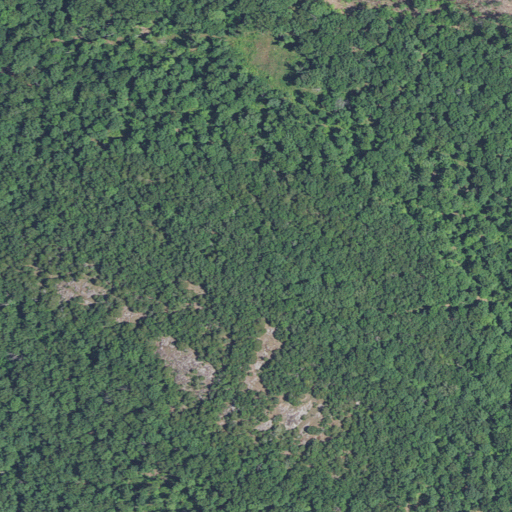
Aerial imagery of mountain in Missouri named Mount Glory containing deciduous forest, grassland, and mixed forest